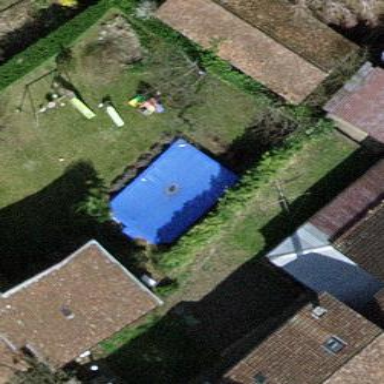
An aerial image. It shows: Swimming pool located in leisure land.